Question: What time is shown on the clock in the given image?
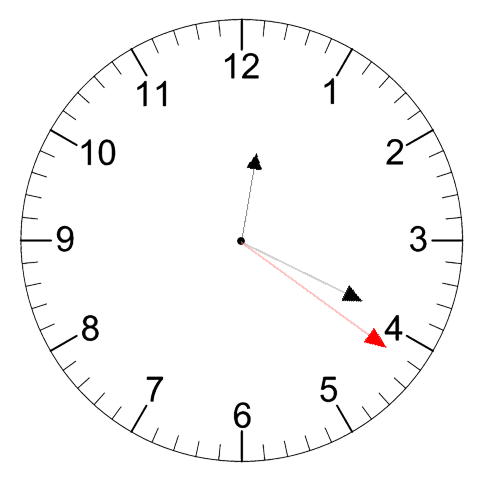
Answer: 12:19:21